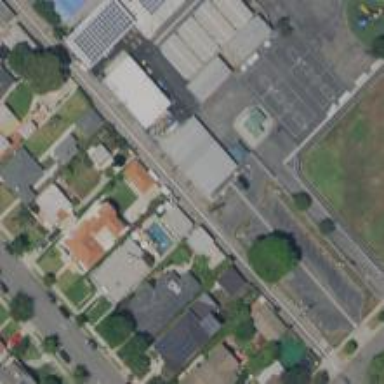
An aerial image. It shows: Residential alleyway.